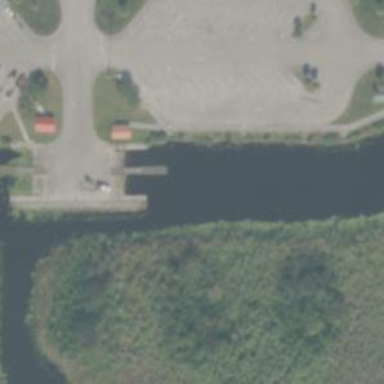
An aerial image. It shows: Canal.